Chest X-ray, PA view. Patient: 56 years old, sex M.
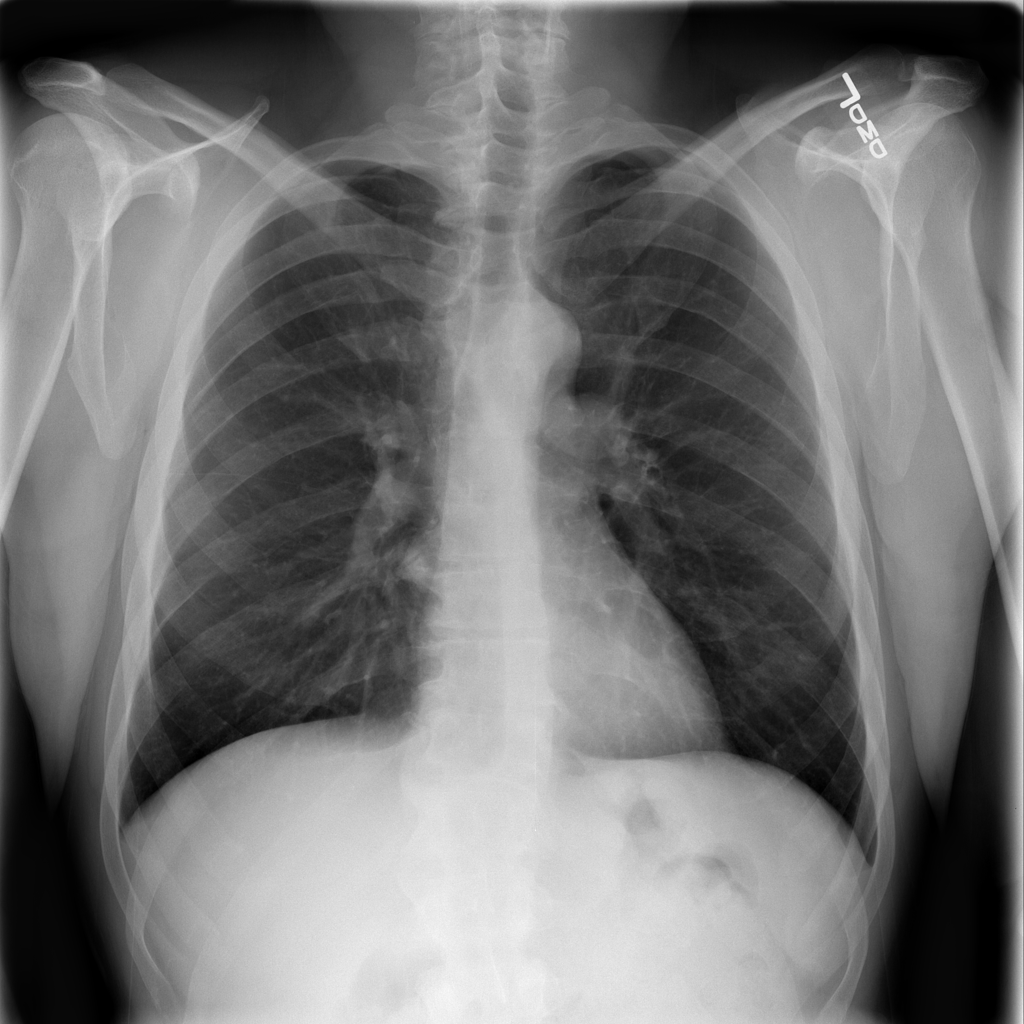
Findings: Infiltration